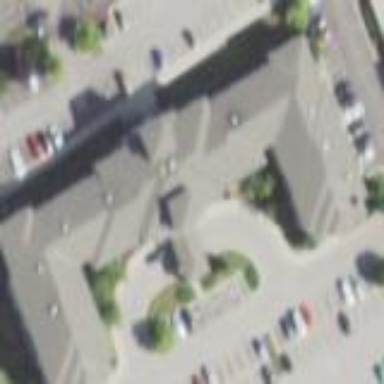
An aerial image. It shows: Hotel building.